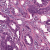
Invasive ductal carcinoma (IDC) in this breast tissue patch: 0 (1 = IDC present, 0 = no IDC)